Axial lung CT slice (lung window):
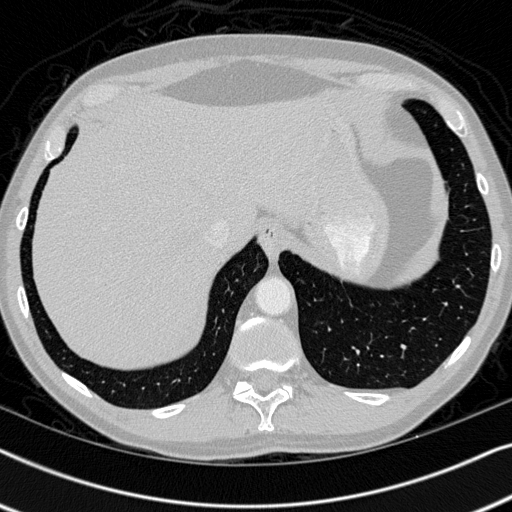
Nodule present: no